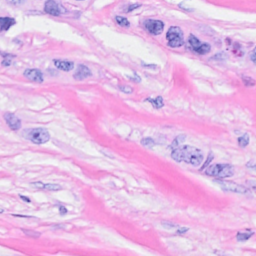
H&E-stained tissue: Breast